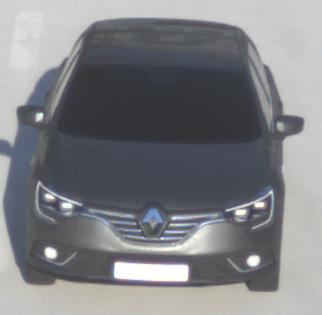
Make: Renault
Model: Mégane ENERGY TCe 100
Detailed model: Mégane (IV)
Model produced from: 2016/03
Model produced until: 2018/08
Doors: 5
Color: gray
Road condition: dry road
Daytime: sunrise or sunset
Contrast: medium contrast